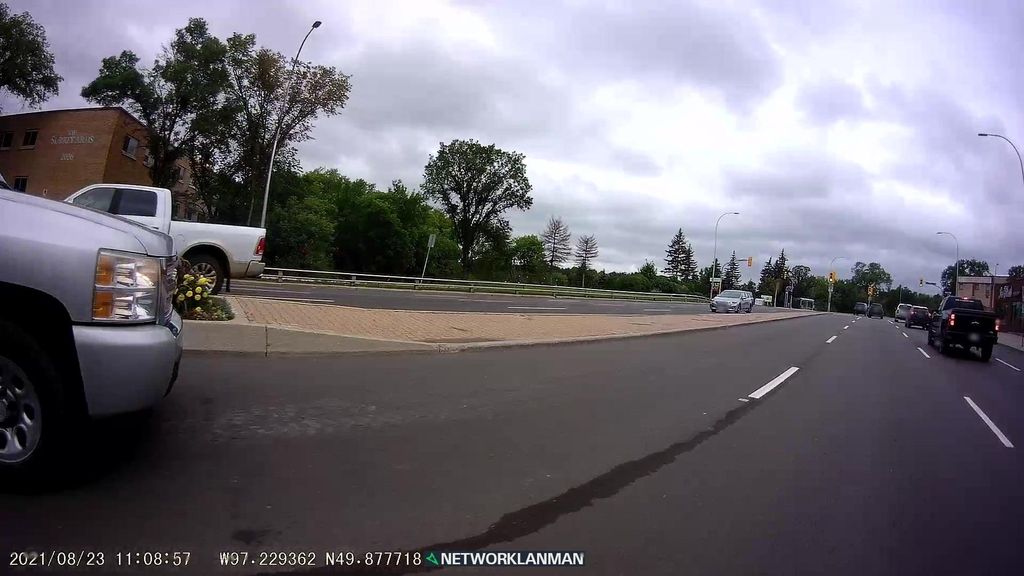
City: winnipeg